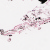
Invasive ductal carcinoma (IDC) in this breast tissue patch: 0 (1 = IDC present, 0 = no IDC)